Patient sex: F
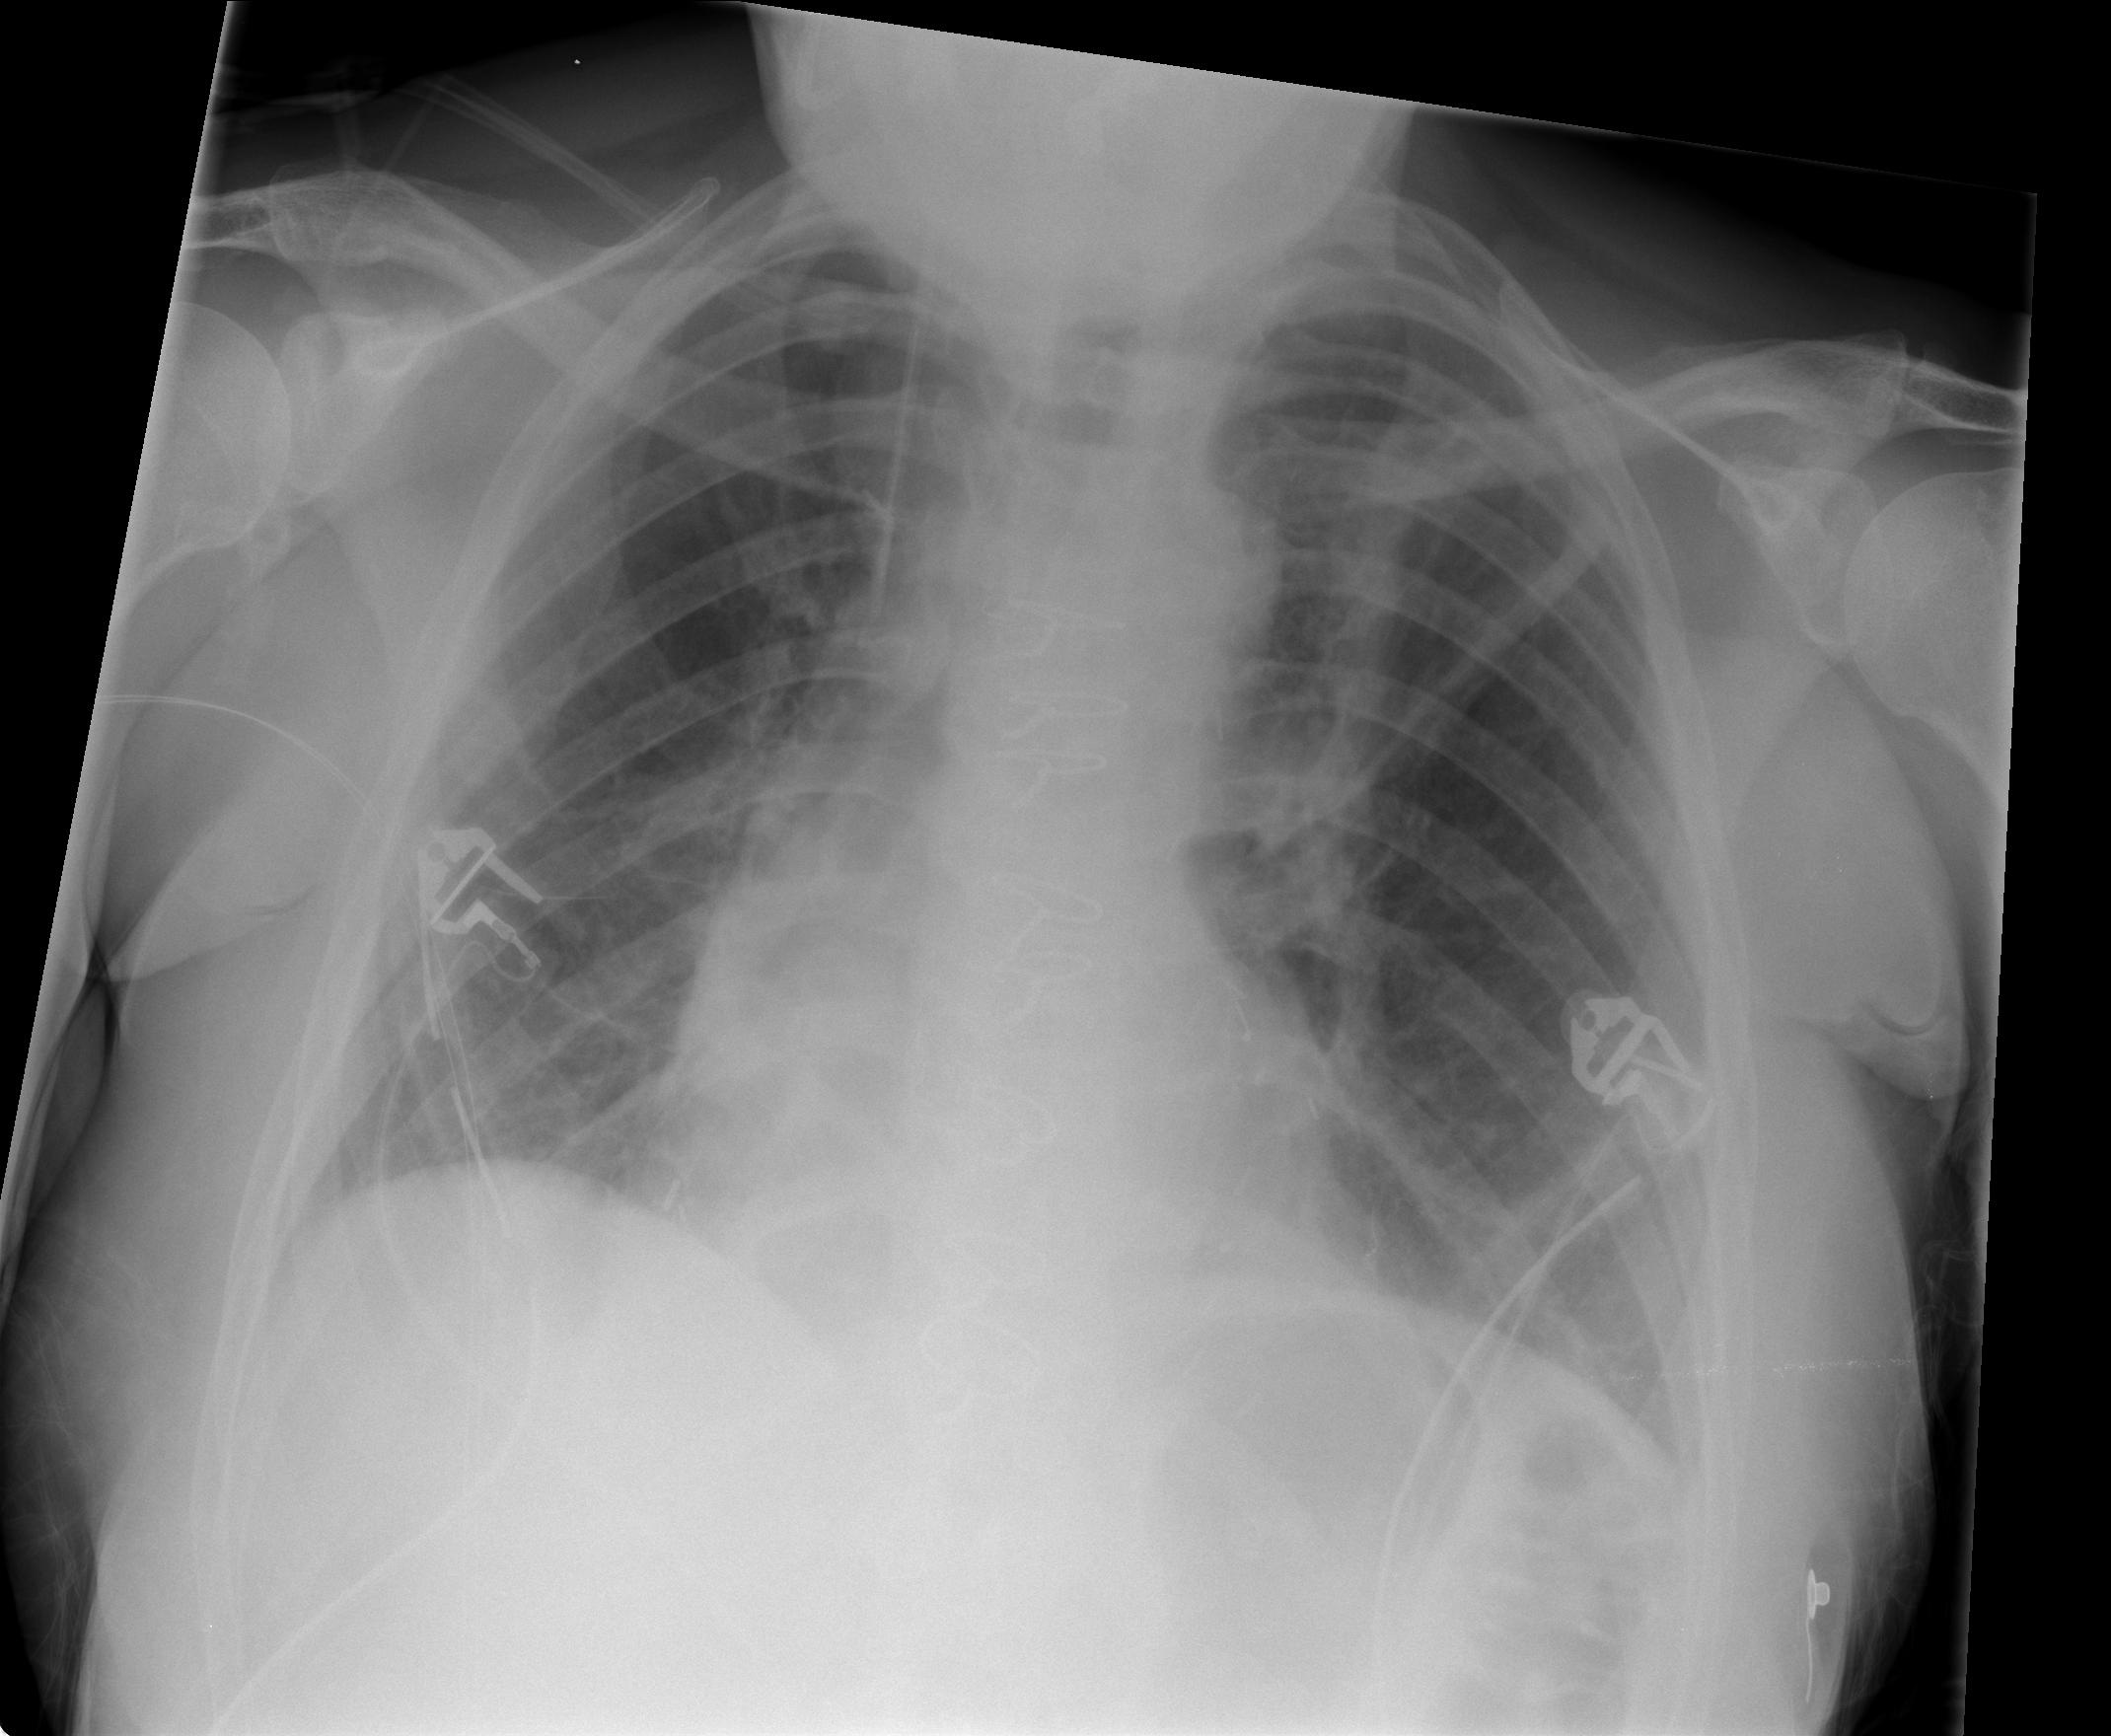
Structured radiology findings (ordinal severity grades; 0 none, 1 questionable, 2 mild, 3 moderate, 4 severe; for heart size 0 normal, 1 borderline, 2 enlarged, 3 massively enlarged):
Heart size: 0
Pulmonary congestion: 0
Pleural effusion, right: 0
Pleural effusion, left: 0
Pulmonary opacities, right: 0
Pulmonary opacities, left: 0
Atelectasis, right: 0
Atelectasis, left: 2